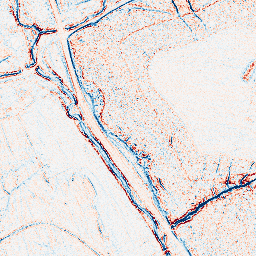
Category: edge_preserving
Decomposition family: bilateral
Decomposition parameters: d: 5
sigma_color: 150
sigma_space: 25
Upsampling method: quadratic
Upsampling parameters: scale: 8
Upsampling scale: 8